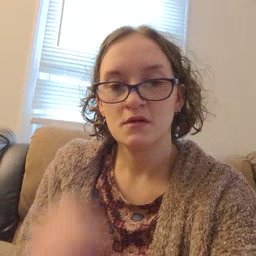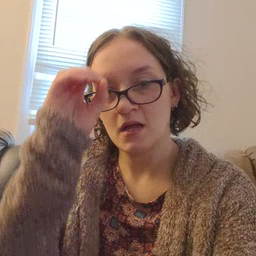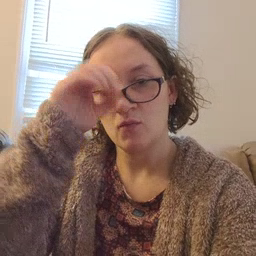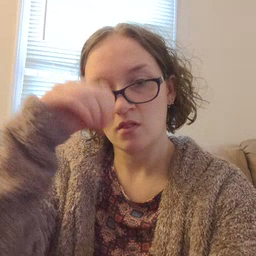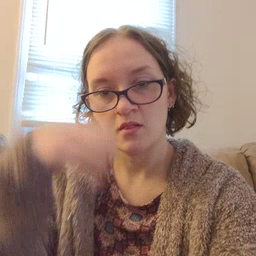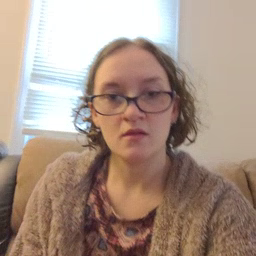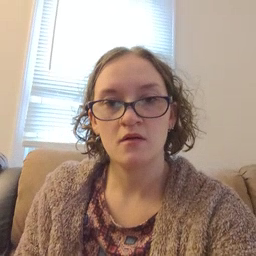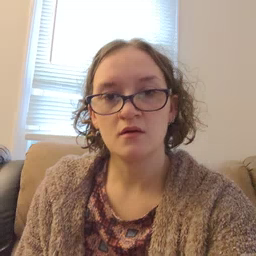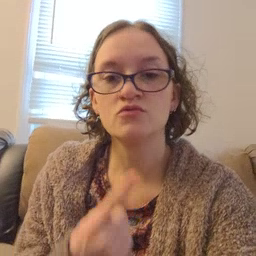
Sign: owl